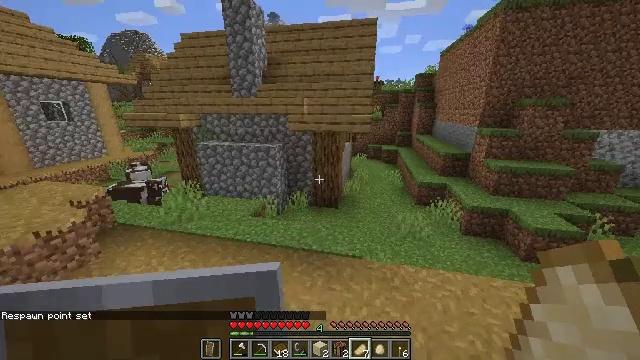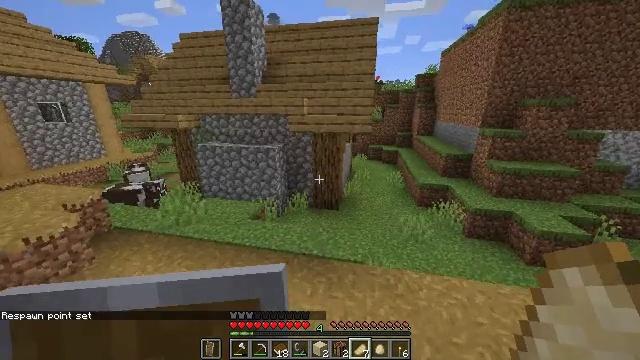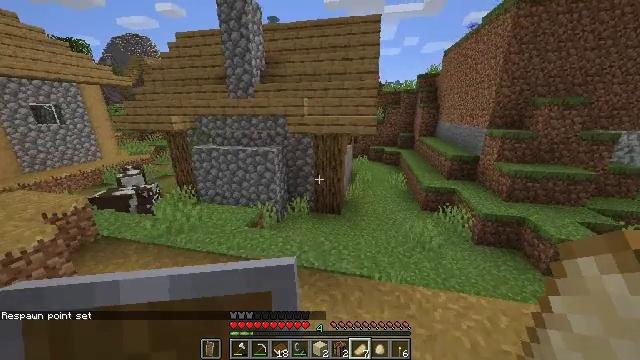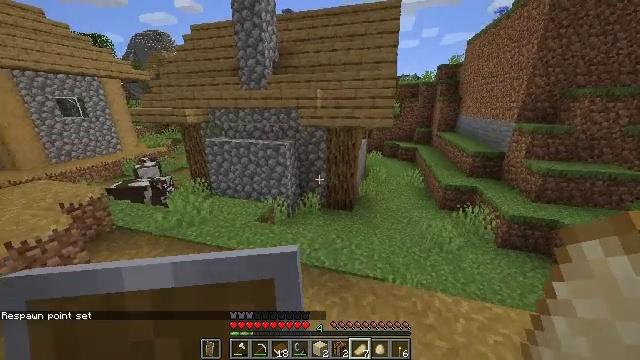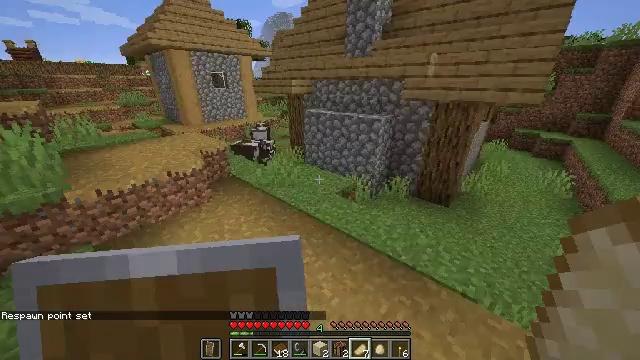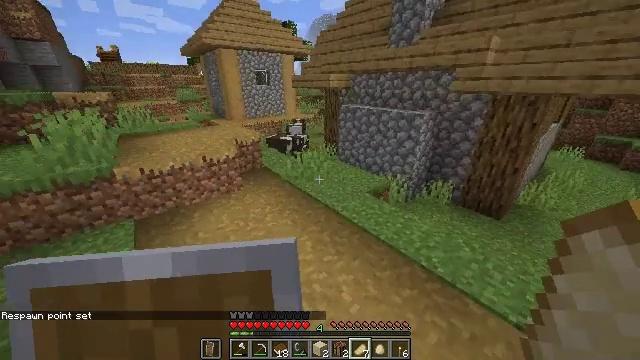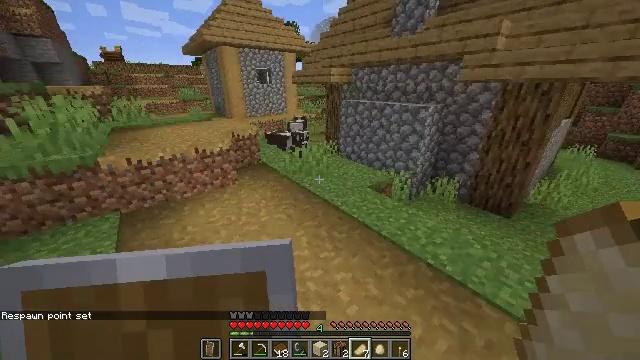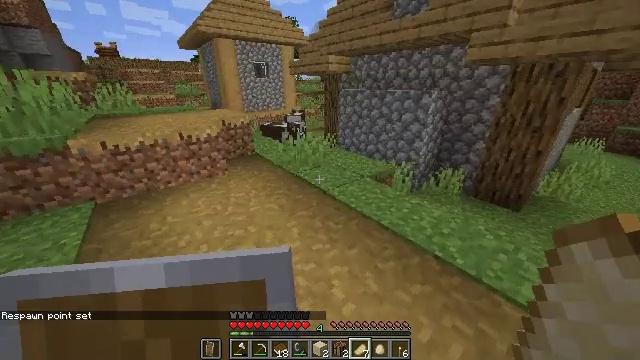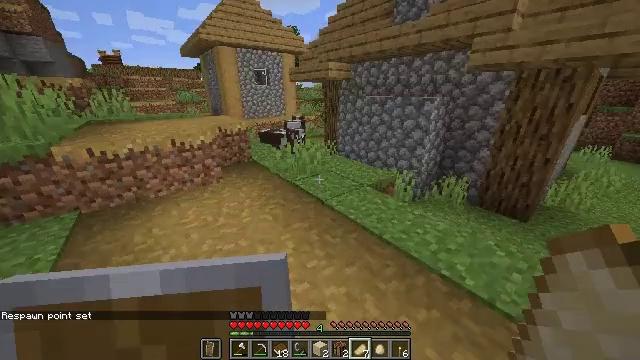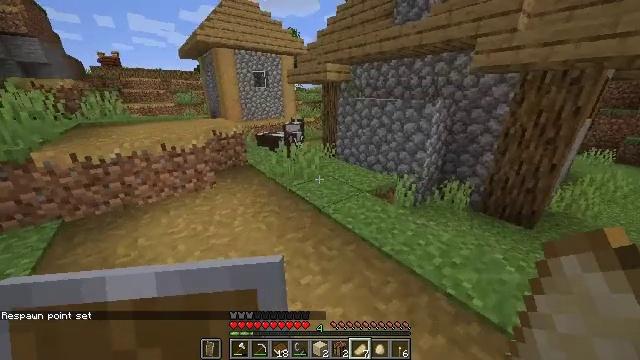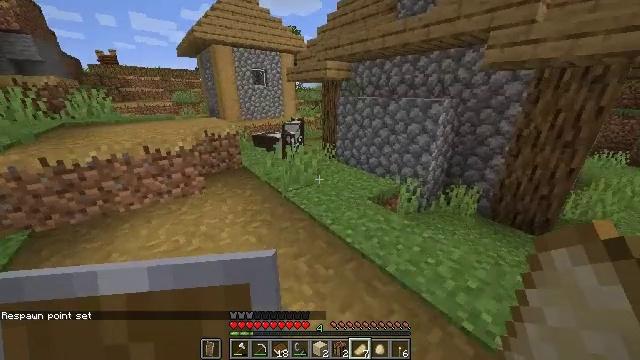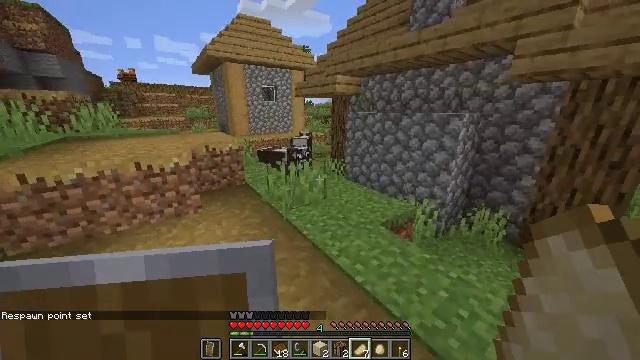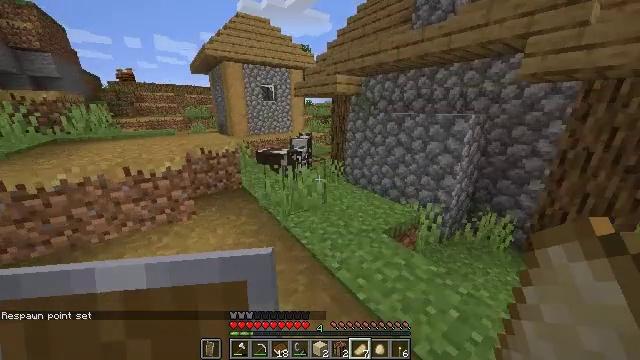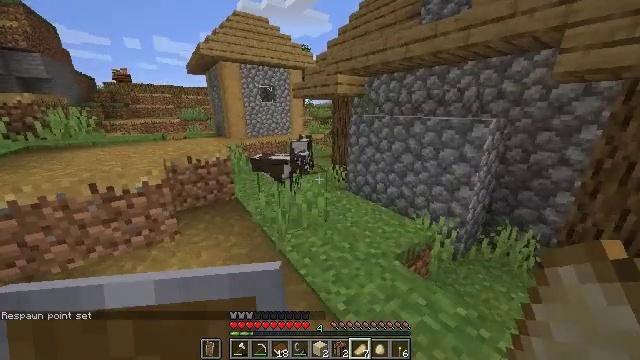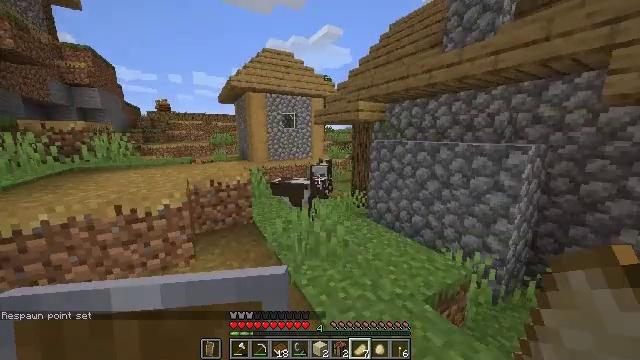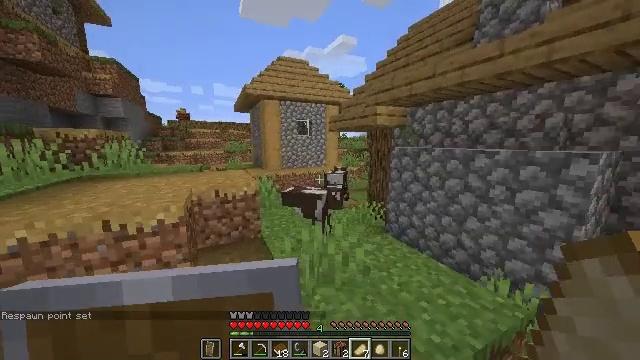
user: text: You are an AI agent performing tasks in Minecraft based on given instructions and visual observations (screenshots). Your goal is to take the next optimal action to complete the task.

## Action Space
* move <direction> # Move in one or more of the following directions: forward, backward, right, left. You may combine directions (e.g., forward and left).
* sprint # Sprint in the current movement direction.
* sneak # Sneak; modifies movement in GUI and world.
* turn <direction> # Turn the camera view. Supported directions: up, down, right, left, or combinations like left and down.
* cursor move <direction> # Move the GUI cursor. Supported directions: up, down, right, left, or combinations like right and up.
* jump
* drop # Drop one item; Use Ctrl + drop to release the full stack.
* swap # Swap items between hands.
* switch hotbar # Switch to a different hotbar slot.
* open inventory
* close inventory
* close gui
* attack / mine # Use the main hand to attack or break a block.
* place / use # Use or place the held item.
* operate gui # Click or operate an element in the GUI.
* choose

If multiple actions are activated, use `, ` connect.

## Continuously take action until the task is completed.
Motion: motion action
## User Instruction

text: Harvest beetroots from the farm.
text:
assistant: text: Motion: move forward, sprint
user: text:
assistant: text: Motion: move forward, sprint
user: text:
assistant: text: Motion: move forward, sprint, turn left and down
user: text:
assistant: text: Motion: move forward, sprint, turn left and down
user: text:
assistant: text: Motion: move forward, sprint, turn left
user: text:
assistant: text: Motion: move forward, sprint
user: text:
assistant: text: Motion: move forward, sprint
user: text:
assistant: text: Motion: move forward, sprint, turn up
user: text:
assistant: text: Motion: move forward, sprint
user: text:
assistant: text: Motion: move forward, sprint
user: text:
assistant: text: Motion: move forward, sprint, turn left and up
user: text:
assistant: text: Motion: move forward, sprint
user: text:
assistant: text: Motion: move forward, sprint
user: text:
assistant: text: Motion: move forward, sprint, turn left and up
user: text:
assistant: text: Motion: move forward, sprint, turn left and up
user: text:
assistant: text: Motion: move forward, sprint
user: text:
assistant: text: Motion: move forward and move right, sprint
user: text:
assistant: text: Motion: move forward and move right, sprint, turn left
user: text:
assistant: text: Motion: move forward and move right, sprint, turn left and up
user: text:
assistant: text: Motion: move forward and move right, sprint, turn left
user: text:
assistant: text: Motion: move forward and move right, sprint
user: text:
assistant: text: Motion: move forward and move right, sprint
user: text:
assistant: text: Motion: move forward and move right, sprint, turn down
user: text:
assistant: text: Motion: move forward and move right, sprint, turn down
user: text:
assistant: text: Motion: move forward and move right, sprint
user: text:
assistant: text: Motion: move forward and move right, sprint
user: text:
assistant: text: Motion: move forward, sprint, turn right, jump
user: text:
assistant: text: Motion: move forward, sprint, turn right and down, jump
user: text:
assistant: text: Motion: move forward, sprint, turn right, jump
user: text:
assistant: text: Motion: move forward, sprint, jump